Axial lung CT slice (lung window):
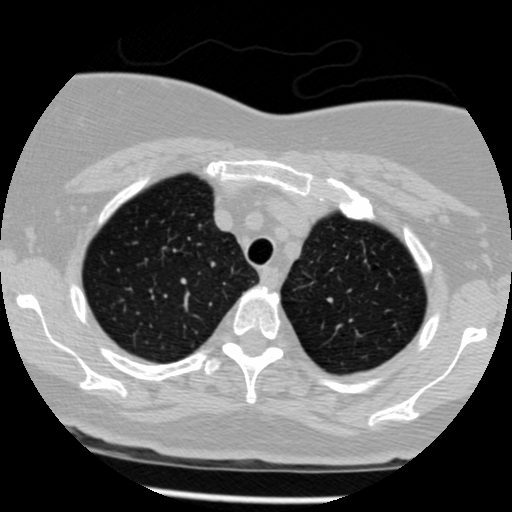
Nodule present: no